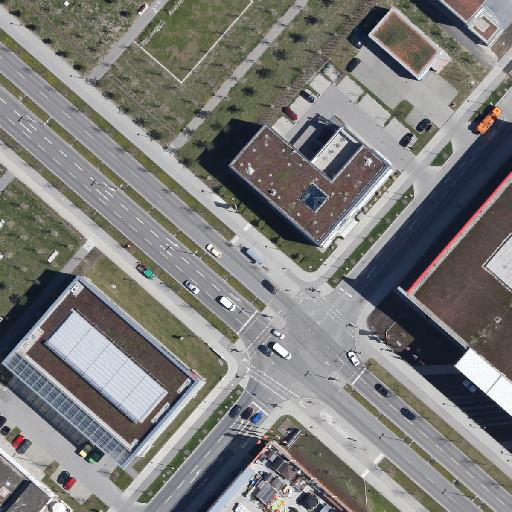
Referring expression: sidewalk along with tree